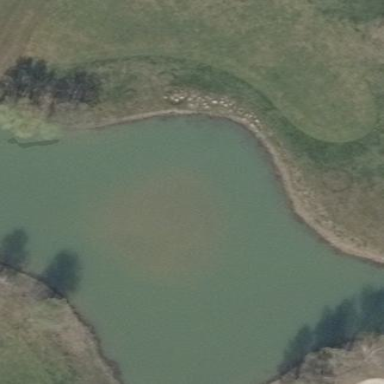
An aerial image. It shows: Picturesque scene of golf course with lateral water hazard.